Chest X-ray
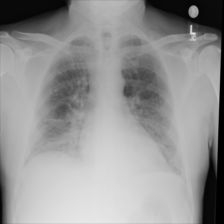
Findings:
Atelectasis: negative
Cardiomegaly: negative
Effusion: negative
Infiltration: negative
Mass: negative
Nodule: negative
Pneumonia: negative
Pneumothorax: negative
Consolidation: negative
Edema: negative
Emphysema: negative
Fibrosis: negative
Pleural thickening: negative
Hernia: negative